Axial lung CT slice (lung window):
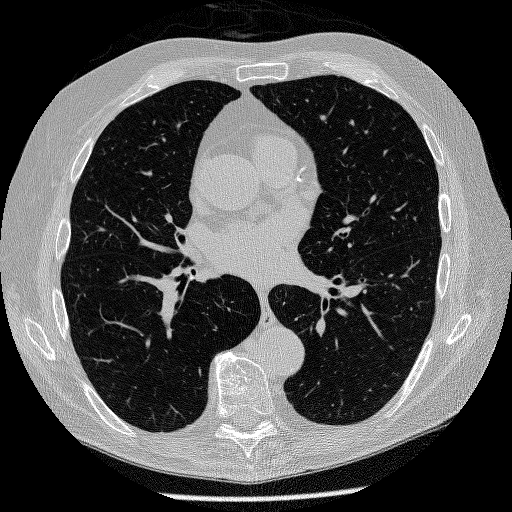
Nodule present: no